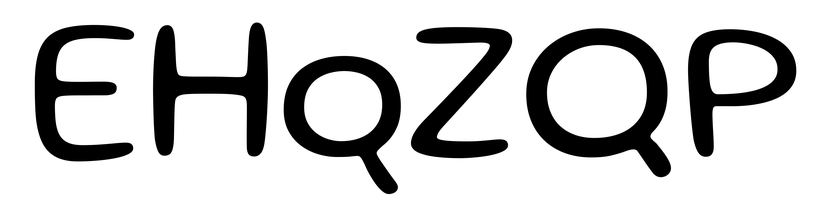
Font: Gluten_Light